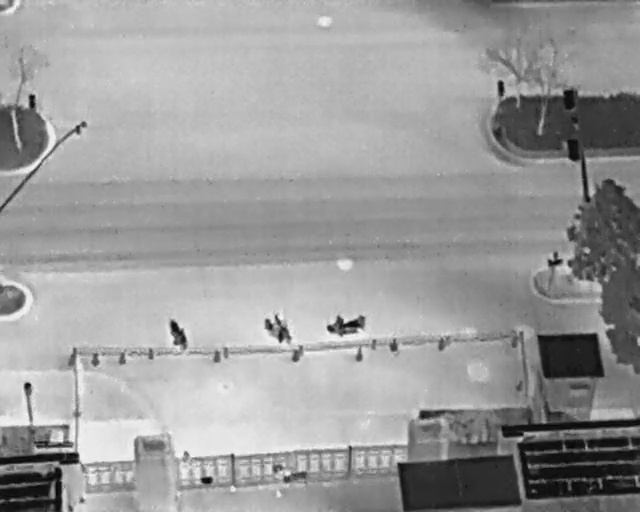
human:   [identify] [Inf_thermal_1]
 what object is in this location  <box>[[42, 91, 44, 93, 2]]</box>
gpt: <ref>1 medium person at the bottom</ref>